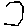
Label: hexagon